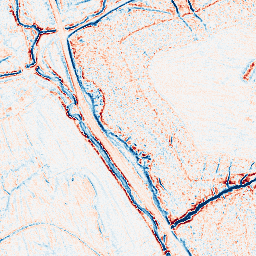
Category: edge_preserving
Decomposition family: anisotropic_diffusion
Decomposition parameters: iterations: 20
kappa: 50
gamma: 0.05
Upsampling method: quintic
Upsampling parameters: scale: 2
Upsampling scale: 2